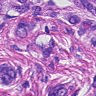
Metastatic tissue present: yes